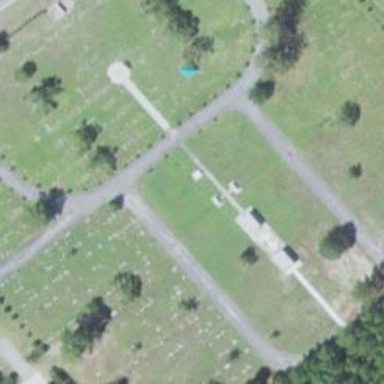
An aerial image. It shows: Cemetery.